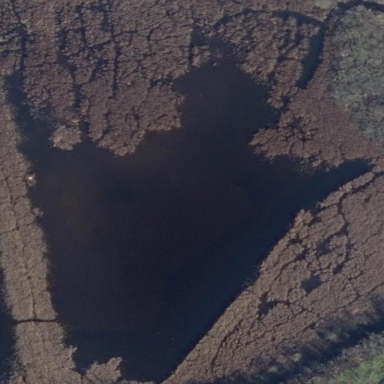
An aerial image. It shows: Serene pond surrounded by nature.